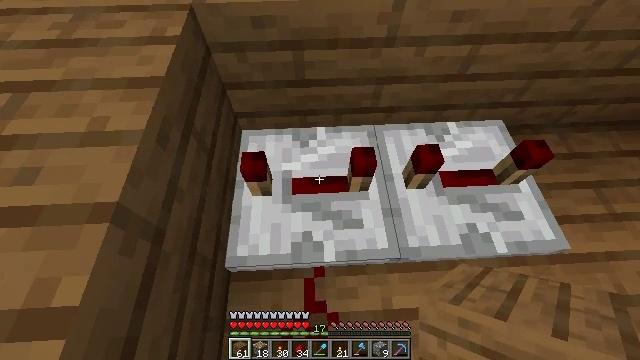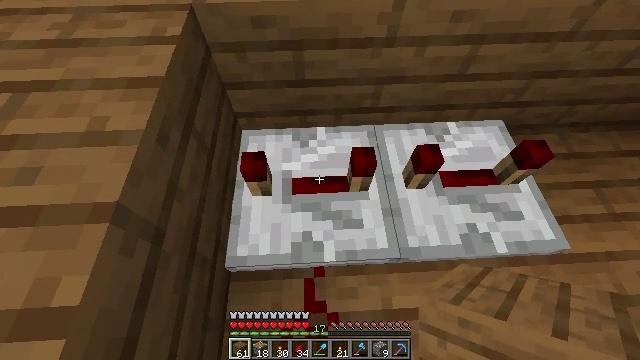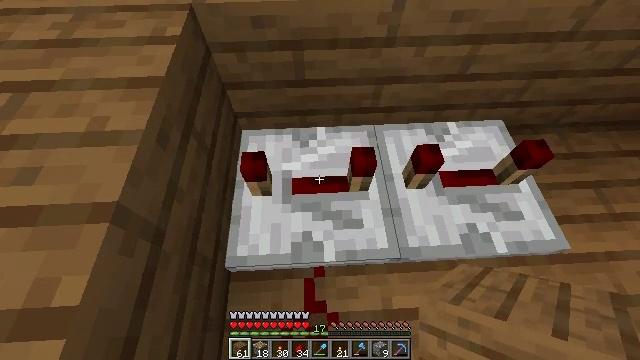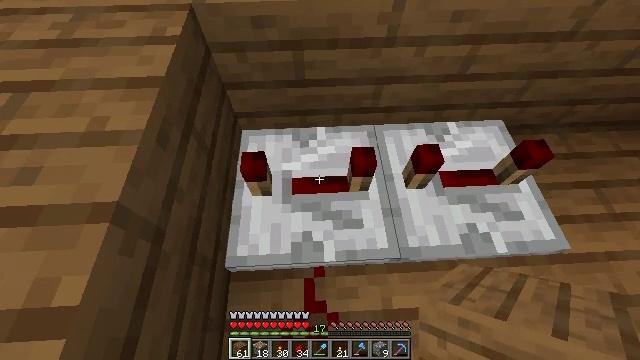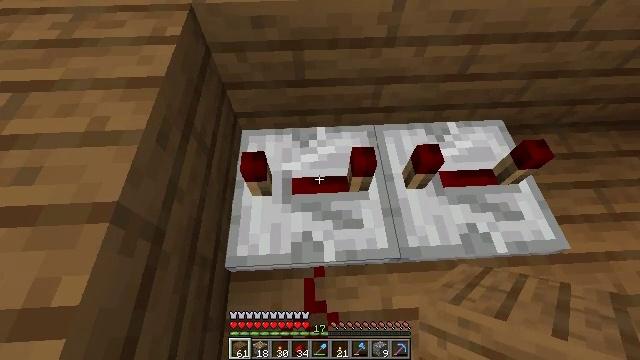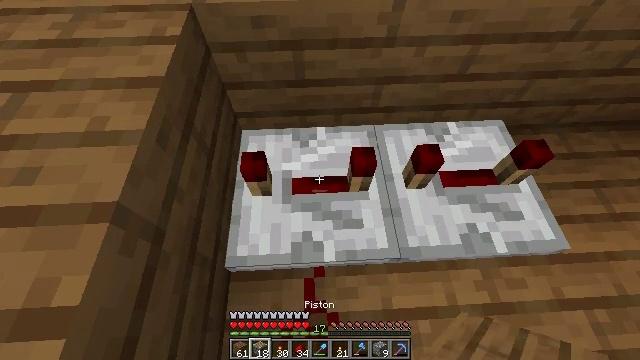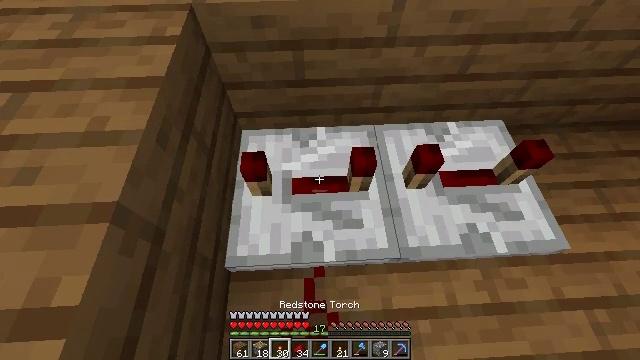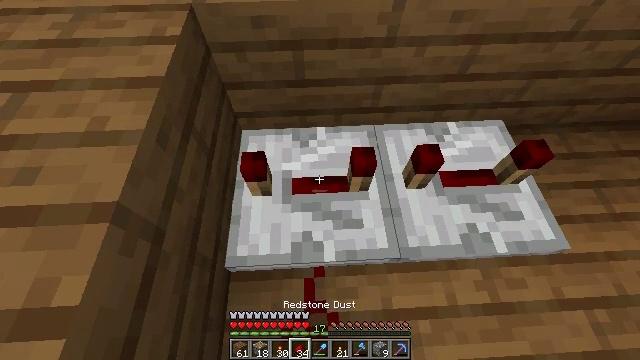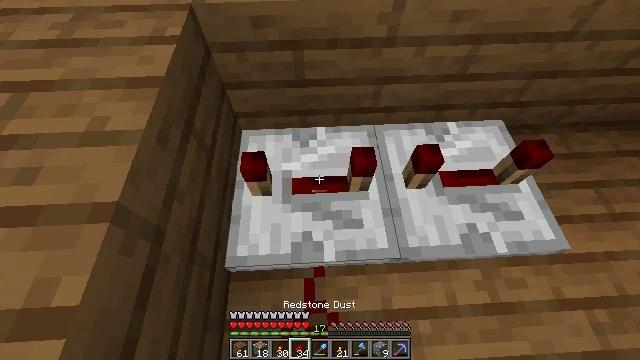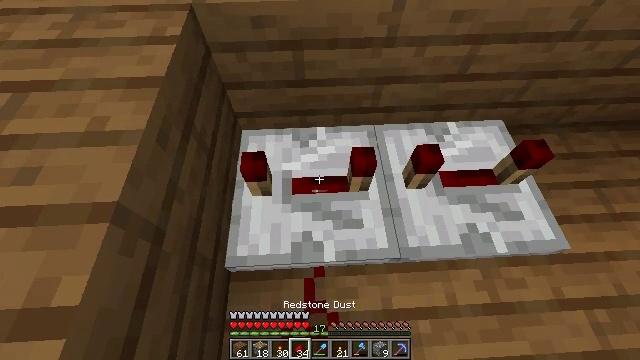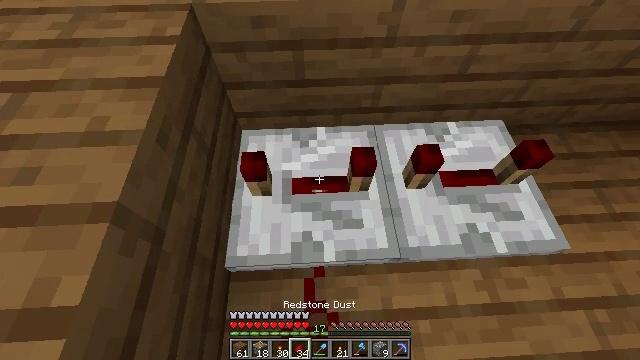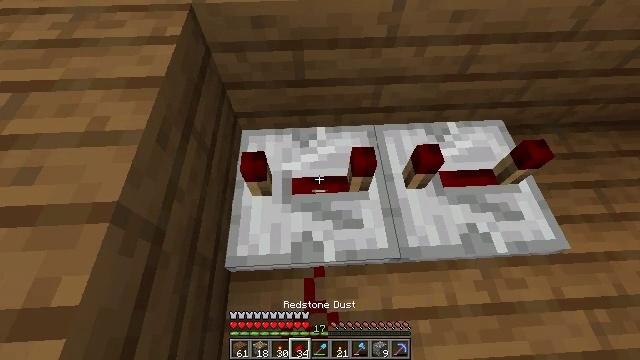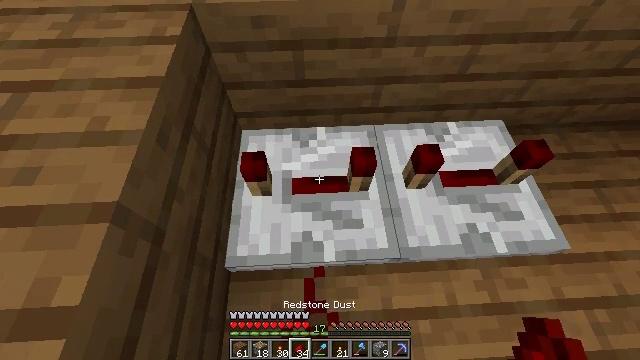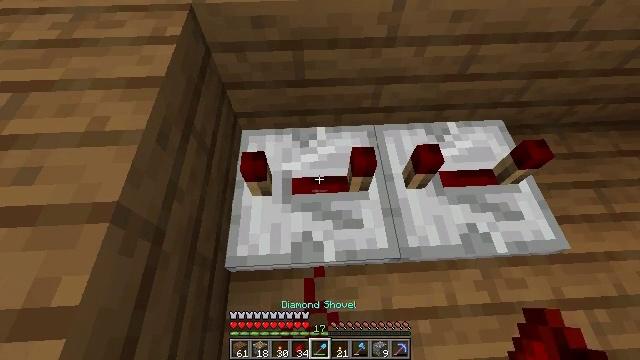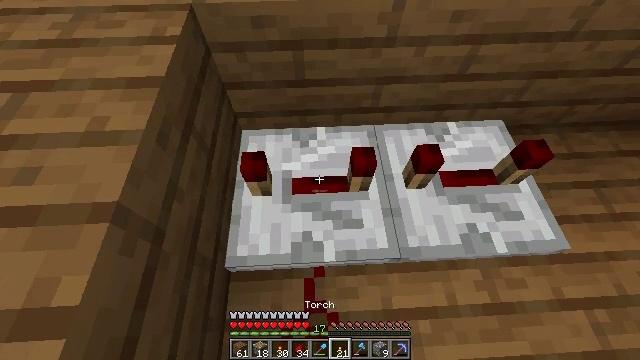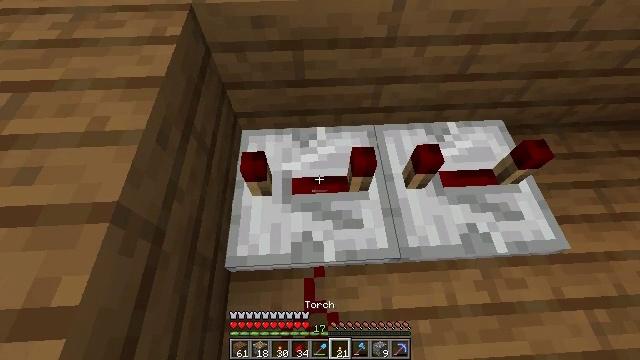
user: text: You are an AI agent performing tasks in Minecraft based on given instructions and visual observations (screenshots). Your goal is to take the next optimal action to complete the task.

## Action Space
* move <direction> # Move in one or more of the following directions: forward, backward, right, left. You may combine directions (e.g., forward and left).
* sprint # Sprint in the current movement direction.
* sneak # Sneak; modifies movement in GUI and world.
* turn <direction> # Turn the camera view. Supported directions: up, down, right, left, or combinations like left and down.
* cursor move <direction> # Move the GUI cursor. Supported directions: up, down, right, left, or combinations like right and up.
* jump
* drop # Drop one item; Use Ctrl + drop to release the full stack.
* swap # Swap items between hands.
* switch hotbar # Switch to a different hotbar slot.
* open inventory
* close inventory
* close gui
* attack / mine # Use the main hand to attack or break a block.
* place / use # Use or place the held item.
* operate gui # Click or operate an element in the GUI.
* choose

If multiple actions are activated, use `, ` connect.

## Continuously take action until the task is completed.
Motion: motion action
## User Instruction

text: Gather the repeater by attacking it.
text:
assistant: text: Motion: no_op
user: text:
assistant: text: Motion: no_op
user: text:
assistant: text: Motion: no_op
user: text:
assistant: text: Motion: no_op
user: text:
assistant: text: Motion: no_op
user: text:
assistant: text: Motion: no_op
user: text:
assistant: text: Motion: no_op
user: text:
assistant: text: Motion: no_op
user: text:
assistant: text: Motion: no_op
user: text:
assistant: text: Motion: no_op
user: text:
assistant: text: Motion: no_op
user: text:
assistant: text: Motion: no_op
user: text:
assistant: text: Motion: no_op
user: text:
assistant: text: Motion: no_op
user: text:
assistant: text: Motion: no_op
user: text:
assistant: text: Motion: no_op
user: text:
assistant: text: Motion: no_op
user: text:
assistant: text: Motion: no_op
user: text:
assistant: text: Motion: no_op
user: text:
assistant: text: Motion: no_op
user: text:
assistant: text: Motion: no_op
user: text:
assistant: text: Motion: no_op
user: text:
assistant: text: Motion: no_op
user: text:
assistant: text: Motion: no_op
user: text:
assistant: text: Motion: no_op
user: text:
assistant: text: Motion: no_op
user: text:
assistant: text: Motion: no_op
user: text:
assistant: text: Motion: no_op
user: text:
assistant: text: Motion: no_op
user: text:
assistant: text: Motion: no_op